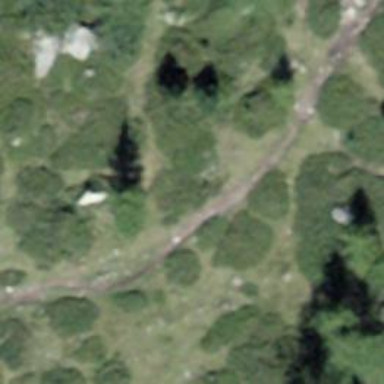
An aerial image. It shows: Path with excellent trail visibility on the ground.